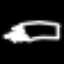
Label: fork